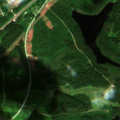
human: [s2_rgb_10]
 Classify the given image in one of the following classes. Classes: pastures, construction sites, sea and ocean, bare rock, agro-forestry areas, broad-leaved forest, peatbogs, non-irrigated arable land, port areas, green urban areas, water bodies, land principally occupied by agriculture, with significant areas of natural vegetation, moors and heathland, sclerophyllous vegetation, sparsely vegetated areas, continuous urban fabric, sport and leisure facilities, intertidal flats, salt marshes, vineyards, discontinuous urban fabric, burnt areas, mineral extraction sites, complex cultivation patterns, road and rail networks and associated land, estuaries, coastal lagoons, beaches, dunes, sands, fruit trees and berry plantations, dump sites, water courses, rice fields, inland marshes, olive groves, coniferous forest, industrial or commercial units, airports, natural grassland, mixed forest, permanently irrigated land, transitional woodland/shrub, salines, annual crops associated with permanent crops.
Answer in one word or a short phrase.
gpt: coniferous forest, mixed forest, transitional woodland/shrub, water bodies